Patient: sex M, age 31
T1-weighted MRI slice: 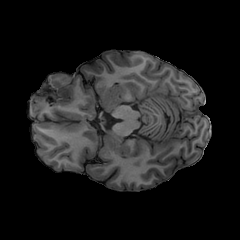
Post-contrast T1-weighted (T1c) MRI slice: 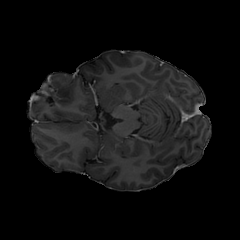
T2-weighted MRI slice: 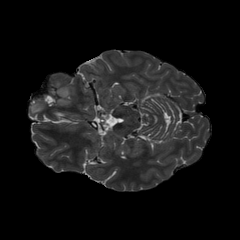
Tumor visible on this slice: yes
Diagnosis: Astrocytoma, IDH-mutant
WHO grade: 2